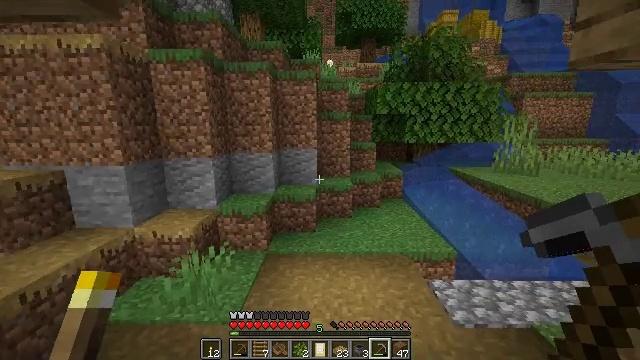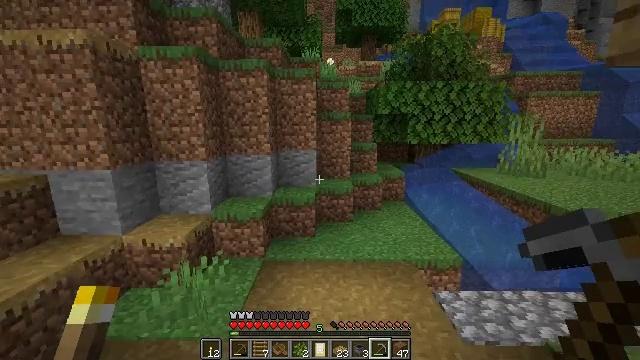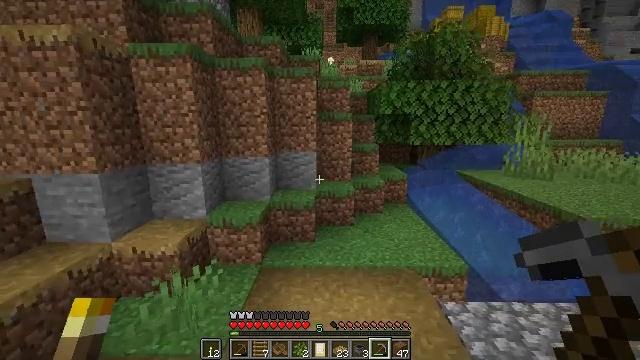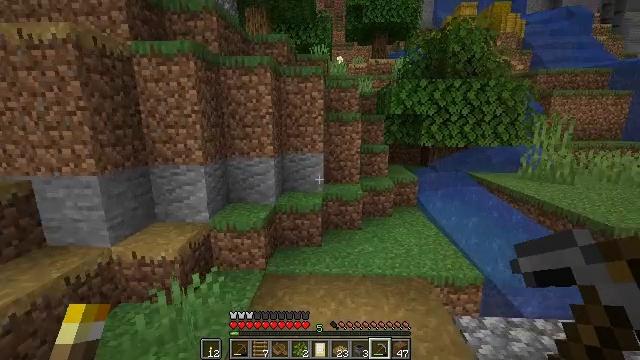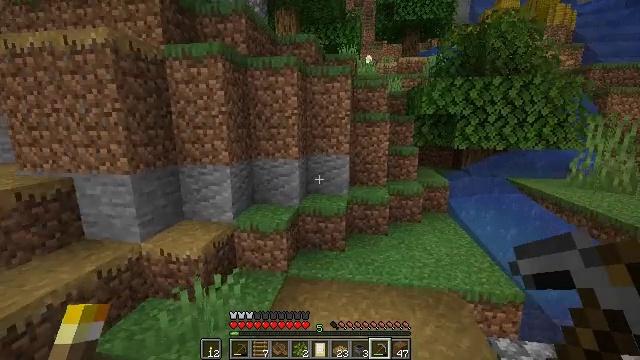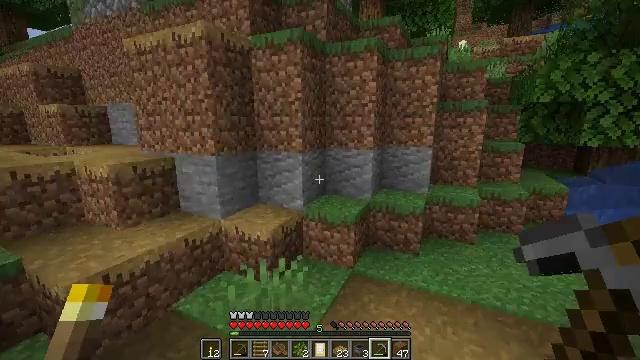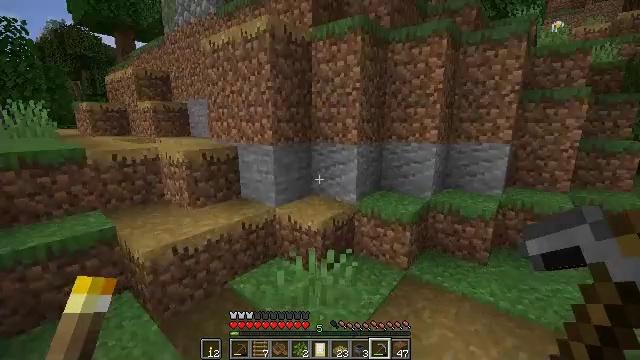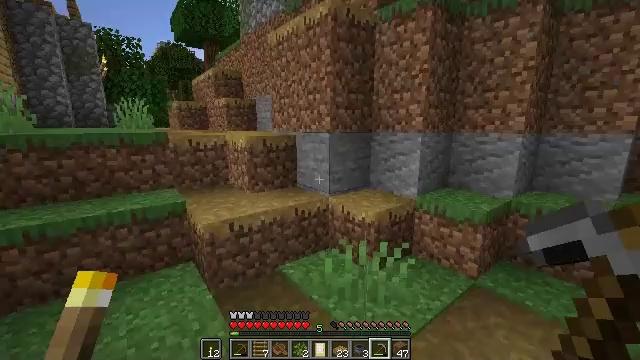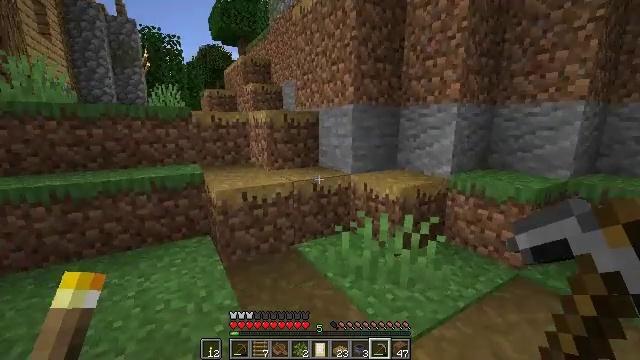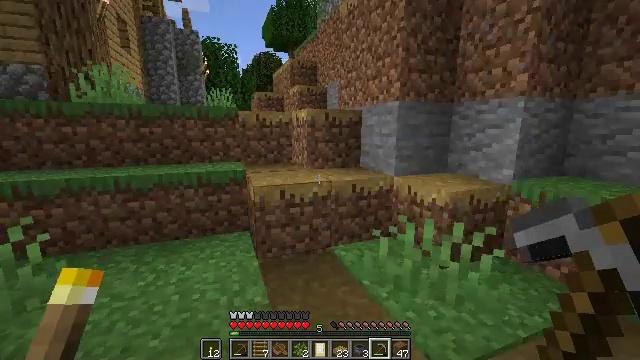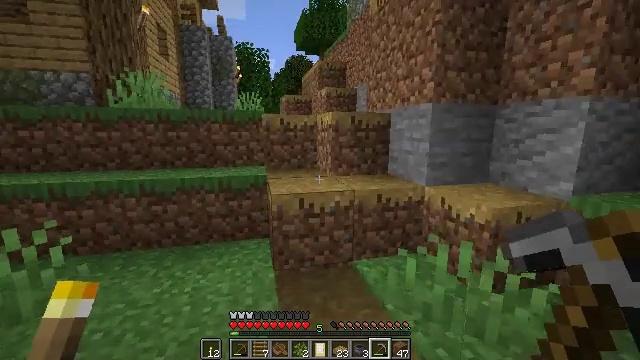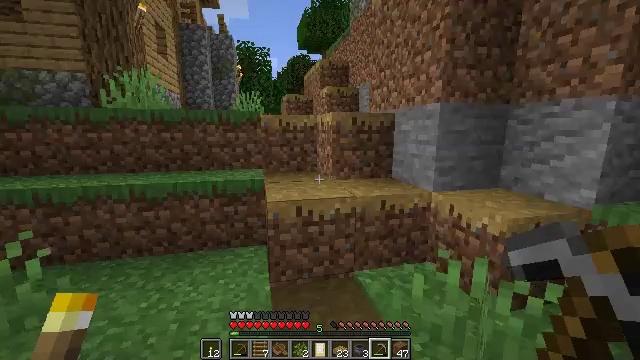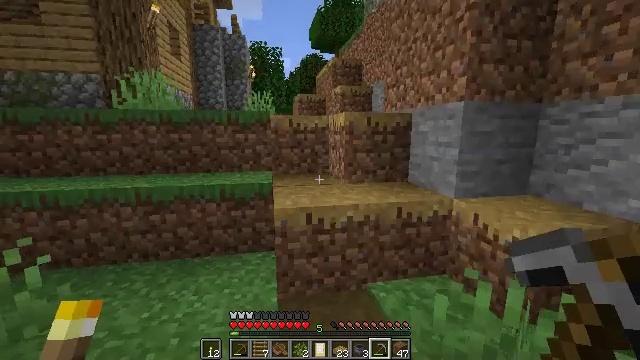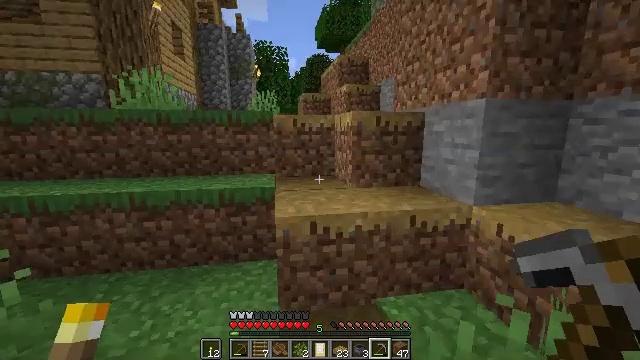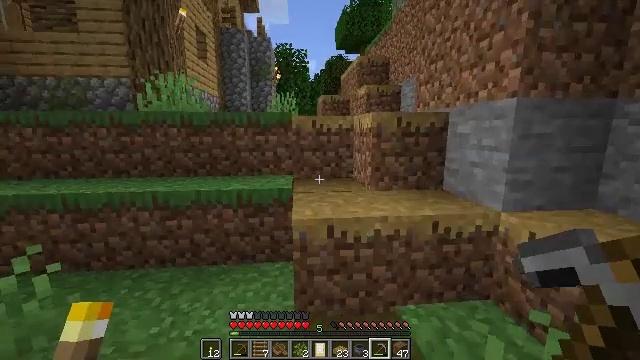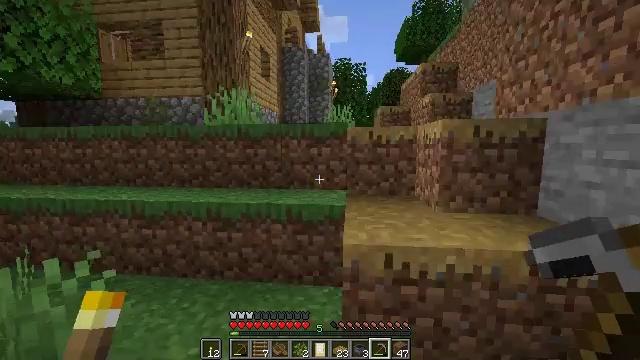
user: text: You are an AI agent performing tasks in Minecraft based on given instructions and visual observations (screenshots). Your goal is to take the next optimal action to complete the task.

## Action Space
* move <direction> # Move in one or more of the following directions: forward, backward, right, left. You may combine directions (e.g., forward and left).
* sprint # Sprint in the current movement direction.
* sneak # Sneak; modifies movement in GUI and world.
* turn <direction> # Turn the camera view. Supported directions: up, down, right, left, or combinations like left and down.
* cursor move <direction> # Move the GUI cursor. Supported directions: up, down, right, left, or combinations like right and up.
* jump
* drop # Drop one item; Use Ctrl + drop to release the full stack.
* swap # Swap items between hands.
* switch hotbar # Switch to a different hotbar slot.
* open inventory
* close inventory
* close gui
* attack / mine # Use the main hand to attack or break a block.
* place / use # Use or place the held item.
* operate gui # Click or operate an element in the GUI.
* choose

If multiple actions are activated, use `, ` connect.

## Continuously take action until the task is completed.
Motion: motion action
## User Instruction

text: Mine the cauldron block.
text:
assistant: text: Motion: move forward
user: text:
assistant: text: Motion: move forward
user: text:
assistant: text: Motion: move forward, turn left
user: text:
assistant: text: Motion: move forward, turn left
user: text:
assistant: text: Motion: move forward, turn left
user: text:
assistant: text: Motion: move forward, turn left
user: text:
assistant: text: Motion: move forward, turn left
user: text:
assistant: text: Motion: move forward, turn left
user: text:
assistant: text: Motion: move forward, turn left
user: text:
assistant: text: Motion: move forward, turn left
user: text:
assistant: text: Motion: move forward
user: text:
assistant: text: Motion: move forward, turn left
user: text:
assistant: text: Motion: move forward, turn left
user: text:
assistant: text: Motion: move forward, turn left
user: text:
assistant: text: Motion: move forward, turn left and up
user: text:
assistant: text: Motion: move forward, turn left and up
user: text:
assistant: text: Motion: move forward, turn left and up, jump
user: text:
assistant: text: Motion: move forward, jump
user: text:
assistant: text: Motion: move forward, jump
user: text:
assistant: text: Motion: move forward, jump
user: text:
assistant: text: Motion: move forward, jump
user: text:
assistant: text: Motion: move forward, jump
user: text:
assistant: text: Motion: move forward, jump
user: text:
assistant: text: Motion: move forward, turn right, jump
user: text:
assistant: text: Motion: move forward, turn right, jump
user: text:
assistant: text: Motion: move forward, turn right, jump
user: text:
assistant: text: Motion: move forward, turn right, jump
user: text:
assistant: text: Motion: move forward, turn right, jump
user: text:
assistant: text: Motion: move forward, turn right, jump
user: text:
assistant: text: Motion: move forward, turn right, jump